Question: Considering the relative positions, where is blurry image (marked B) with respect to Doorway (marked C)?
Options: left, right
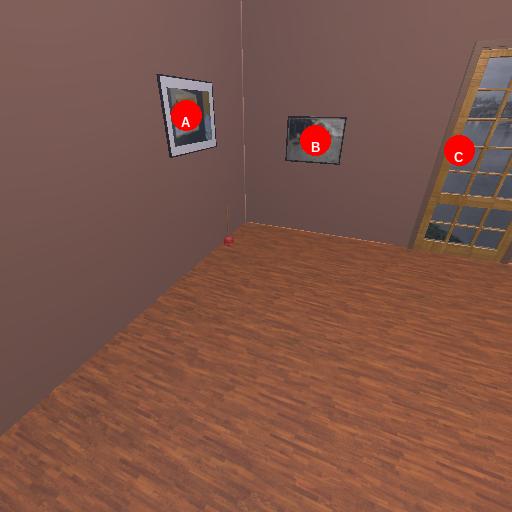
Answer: left